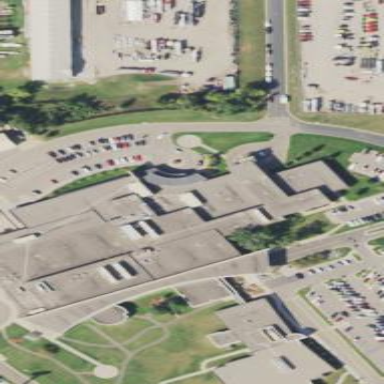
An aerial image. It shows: Hospital.